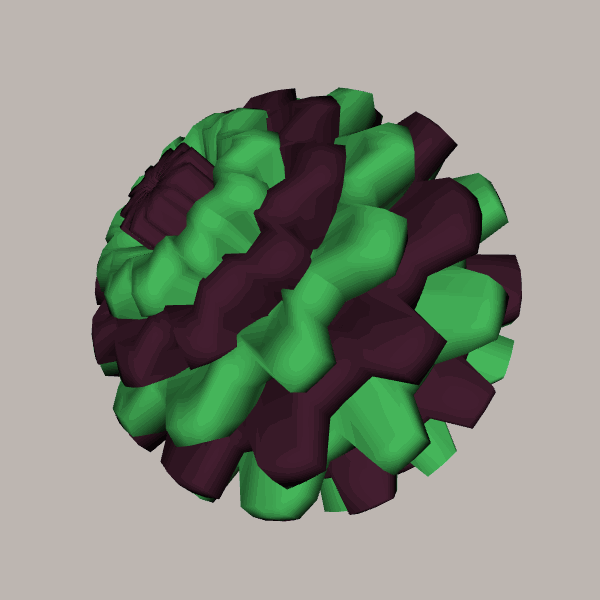
Background: light